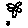
Label: flower